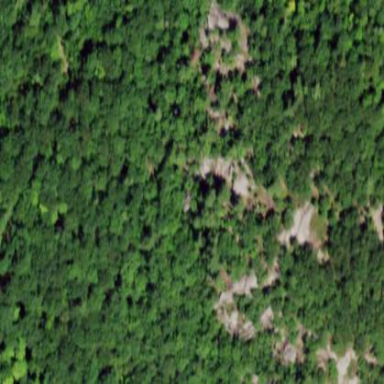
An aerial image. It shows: Landscape of bare rock.